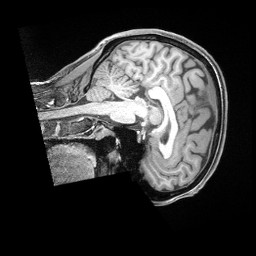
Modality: T1w
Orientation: sagittal
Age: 34
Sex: female
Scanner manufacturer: siemens
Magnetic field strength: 3 T
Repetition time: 2 s
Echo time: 0.00211 s